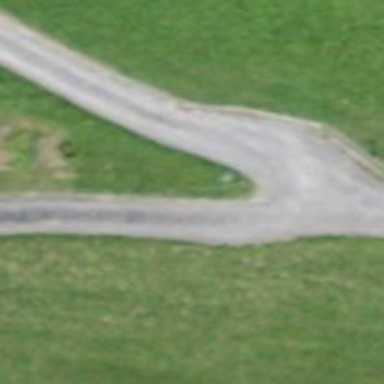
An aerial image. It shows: Service road.